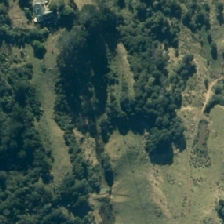
Land cover: manuka_kanuka